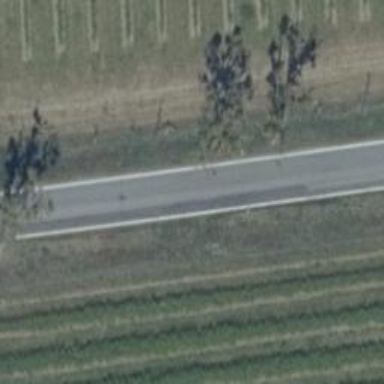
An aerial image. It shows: Row of deciduous broadleaved trees.